Question: when i update meteor 0.9.4 to 1.0 it shows a message
> downgraded mrt:iron-router-progress from version 0.9.2 to version
0.4.0
this package also cause problem in client
> Uncaught ReferenceError: IronRouterProgress is not defined
what i can do to update it to ver 1.0 ?

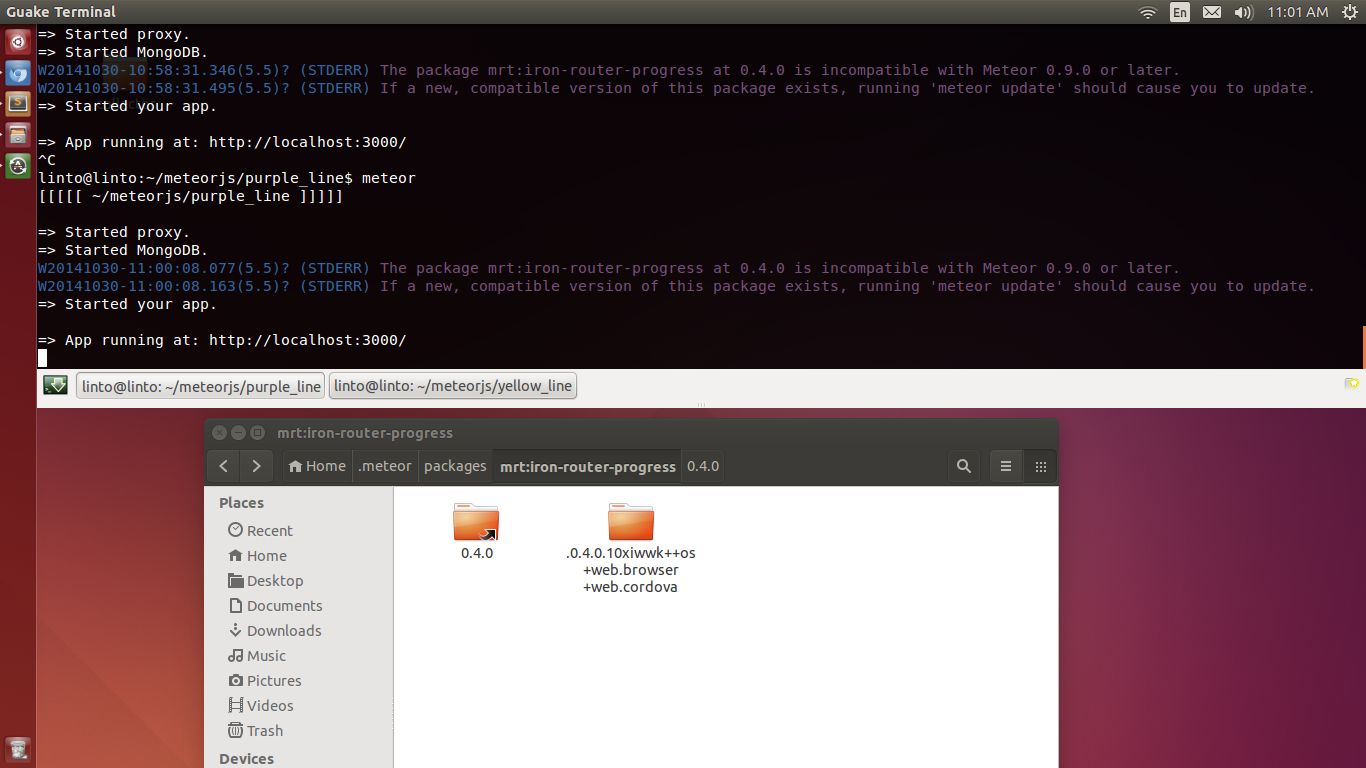
Answer: i solved it by using below cammand from meteor 1.0
'''
multiply:iron-router-progress
'''